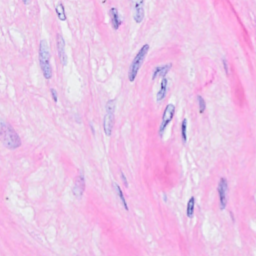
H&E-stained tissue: Breast